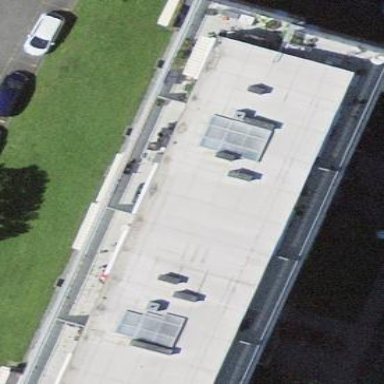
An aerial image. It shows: Building with apartments and flat roof.